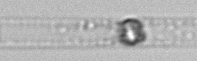
Label: Dactyliosolen_blavyanus